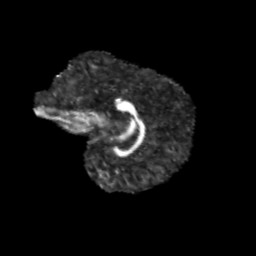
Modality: FA
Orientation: sagittal
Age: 12
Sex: male
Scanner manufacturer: siemens
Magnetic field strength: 3 T
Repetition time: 3.8 s
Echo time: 0.07 s